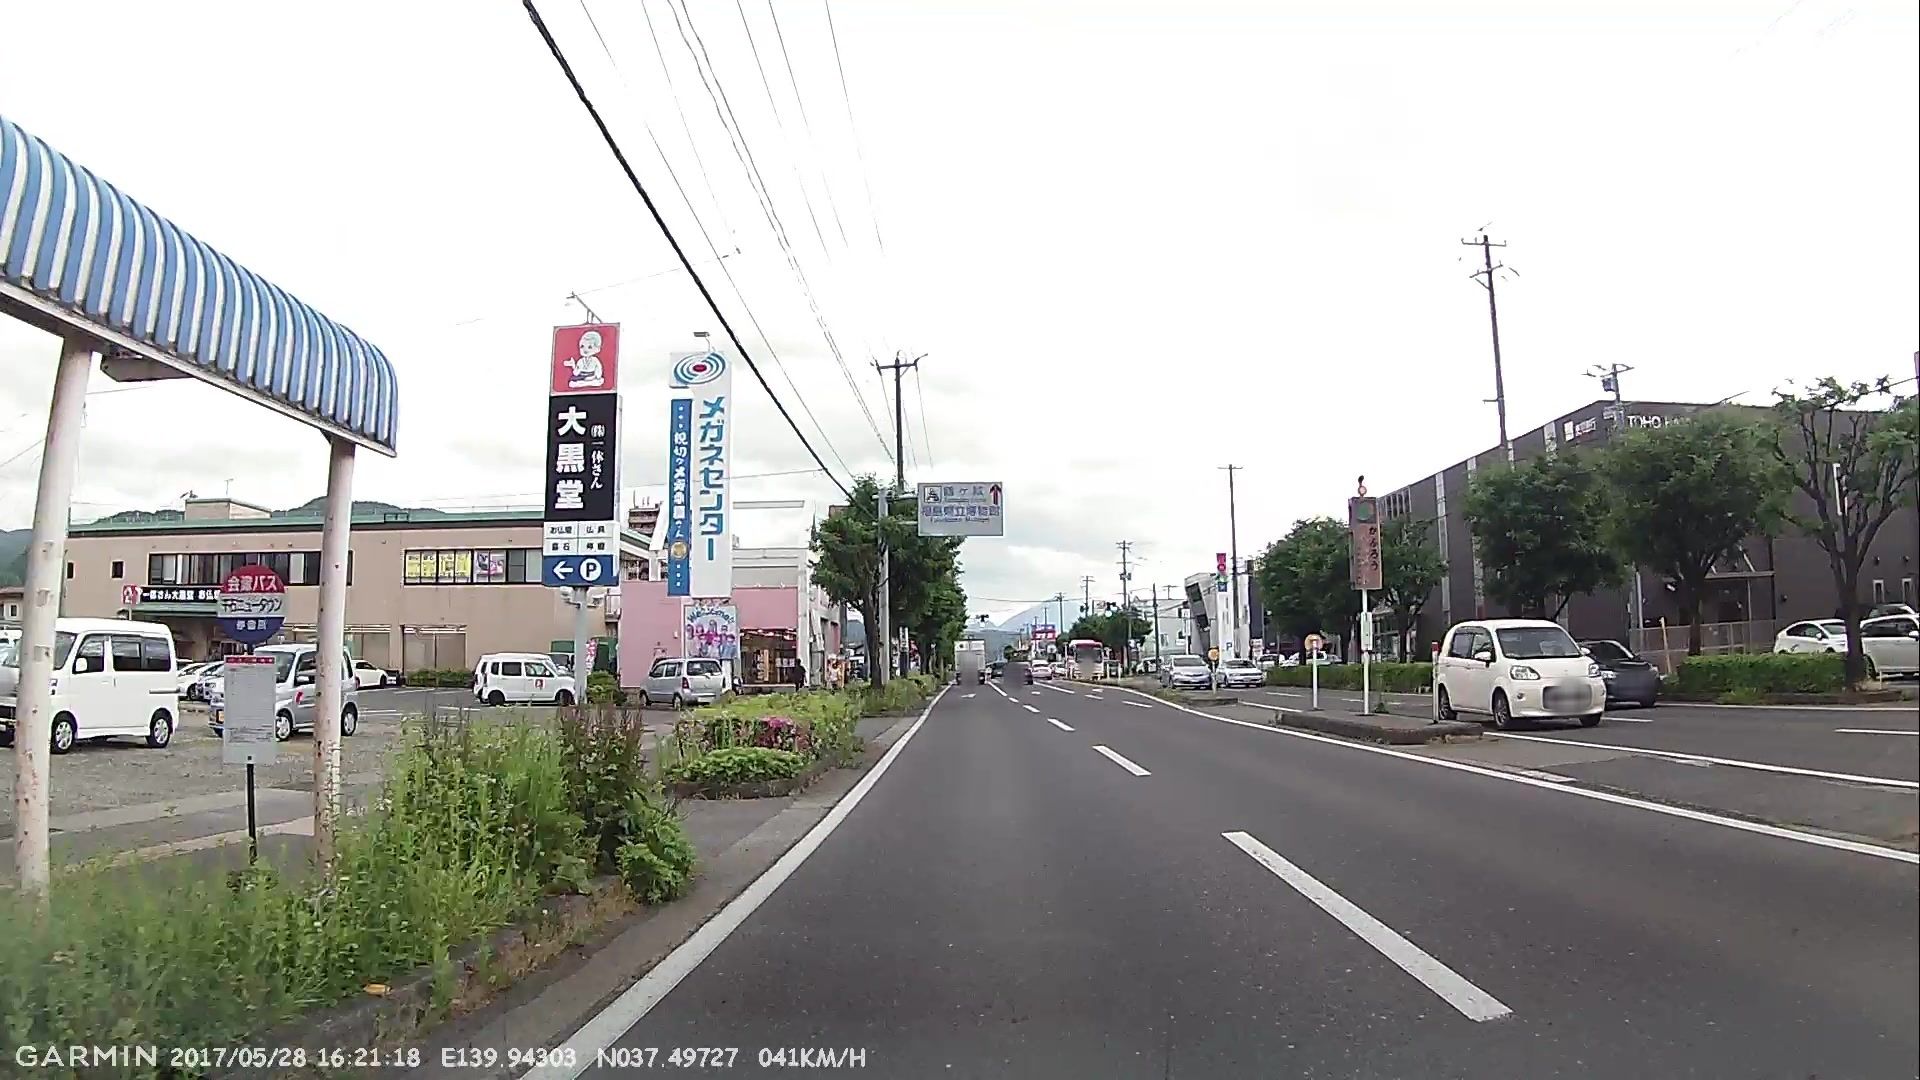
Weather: clear
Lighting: day
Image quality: good
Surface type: driving surface
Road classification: primary
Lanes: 2.0
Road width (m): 3.8
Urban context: urban centre
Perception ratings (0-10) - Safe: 2.86, Lively: 5.37, Beautiful: 3.5, Boring: 6.59, Depressing: 5.94, Wealthy: 3.8